Field crop: maize
Growth stage: 2
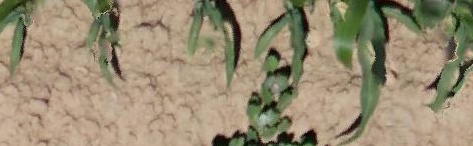
Species: maize